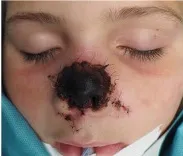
Necrosis of the avulsed tissue, 1 week after anastomosis.
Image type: medical_photograph (other_medical_photograph)